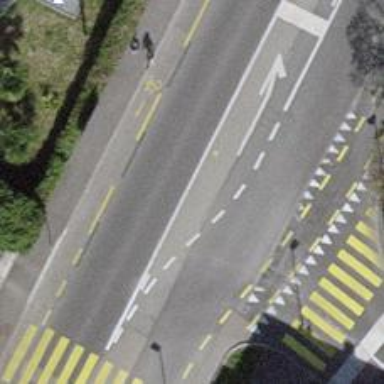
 with designated cycle lane on both sides."